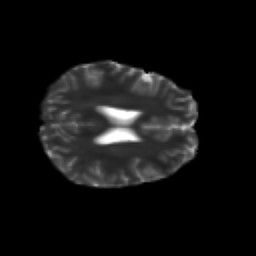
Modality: T2w
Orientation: axial
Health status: healthy
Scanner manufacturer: siemens
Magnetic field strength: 3 T
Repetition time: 10 s
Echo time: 0.092 s